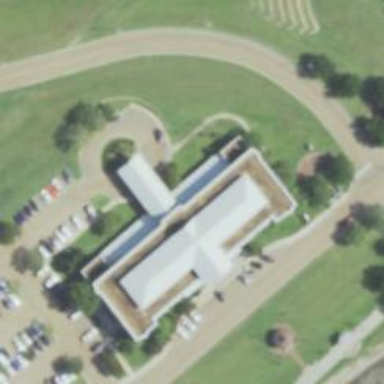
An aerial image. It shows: Clinic.